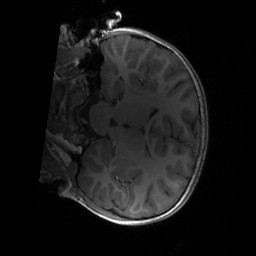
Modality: T1w
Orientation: coronal
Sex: male
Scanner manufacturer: siemens
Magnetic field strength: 3 T
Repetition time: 1.9 s
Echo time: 0.00243 s